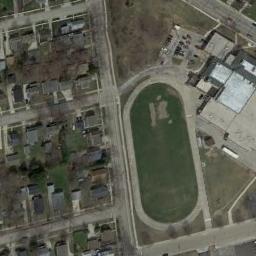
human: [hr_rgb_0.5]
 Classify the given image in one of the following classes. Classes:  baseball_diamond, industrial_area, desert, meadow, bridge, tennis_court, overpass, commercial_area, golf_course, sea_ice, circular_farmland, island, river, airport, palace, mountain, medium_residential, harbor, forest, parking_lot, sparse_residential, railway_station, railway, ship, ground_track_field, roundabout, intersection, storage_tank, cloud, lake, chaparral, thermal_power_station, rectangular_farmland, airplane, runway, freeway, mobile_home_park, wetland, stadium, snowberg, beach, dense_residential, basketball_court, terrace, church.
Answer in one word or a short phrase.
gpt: ground_track_field